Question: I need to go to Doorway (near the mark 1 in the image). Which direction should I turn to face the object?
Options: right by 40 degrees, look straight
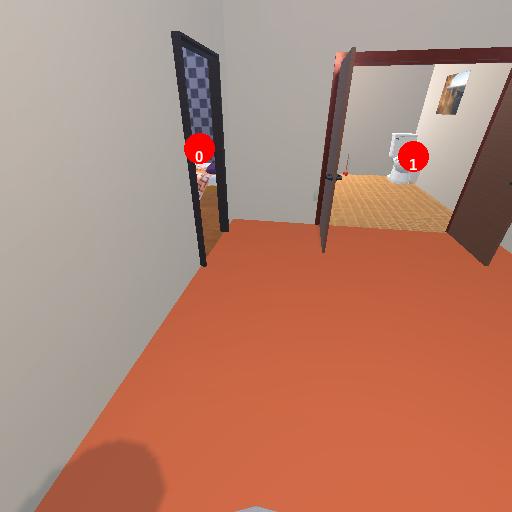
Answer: right by 40 degrees